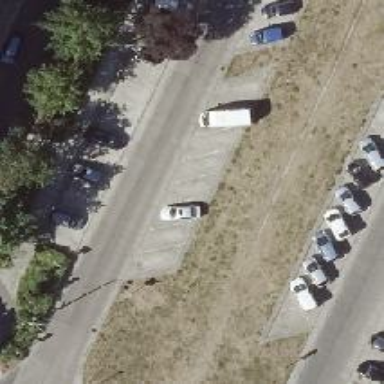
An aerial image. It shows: Concrete street-side parking lot with diagonal parking orientation.